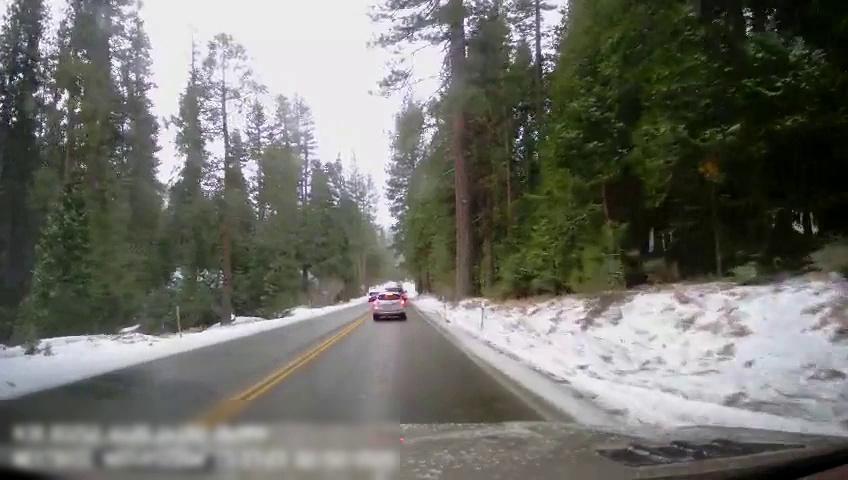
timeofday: Day
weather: Snowy
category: Drivable Space
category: Vehicles | SUV
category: Vehicles | Truck
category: Vehicles | SUV
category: Lanes | Current Lane
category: Lanes | Opposite Lane
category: Lanes | Current Lane